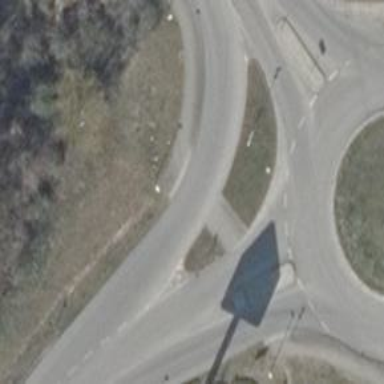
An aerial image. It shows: Unmarked crossing with pedestrian island.